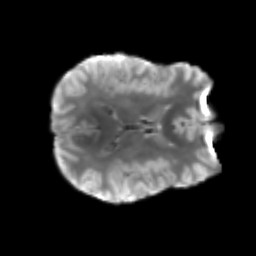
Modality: T2w
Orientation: axial
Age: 24
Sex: female
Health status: healthy
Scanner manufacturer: siemens
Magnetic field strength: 3 T
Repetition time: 3.6 s
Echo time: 0.092 s